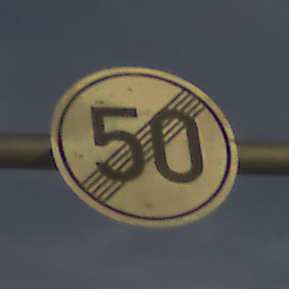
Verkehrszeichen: EndeGeschwindigkeit50
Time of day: SunriseSunset
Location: Outdoor (Nature)
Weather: PartlyCloudy
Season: Summer
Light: Natural